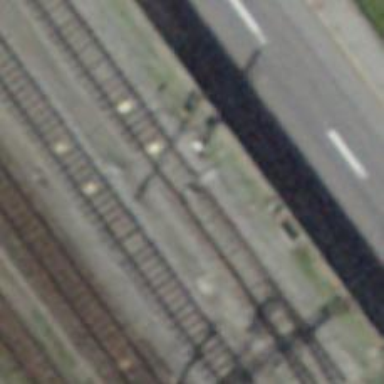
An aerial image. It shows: Railway switch.